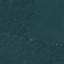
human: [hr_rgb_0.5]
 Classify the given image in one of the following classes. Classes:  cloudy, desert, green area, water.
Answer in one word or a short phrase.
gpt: green area